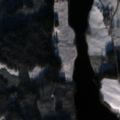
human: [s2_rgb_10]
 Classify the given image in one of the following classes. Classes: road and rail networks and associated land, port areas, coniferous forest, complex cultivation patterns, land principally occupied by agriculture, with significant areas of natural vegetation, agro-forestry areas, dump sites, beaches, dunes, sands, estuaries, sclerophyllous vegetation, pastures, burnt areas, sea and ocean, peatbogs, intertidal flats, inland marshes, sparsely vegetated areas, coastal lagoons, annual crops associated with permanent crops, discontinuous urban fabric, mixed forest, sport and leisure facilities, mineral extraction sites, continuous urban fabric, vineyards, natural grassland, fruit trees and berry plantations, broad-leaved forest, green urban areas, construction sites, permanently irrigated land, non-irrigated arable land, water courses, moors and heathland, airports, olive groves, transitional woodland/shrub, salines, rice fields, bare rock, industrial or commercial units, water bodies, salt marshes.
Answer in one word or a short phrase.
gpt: non-irrigated arable land, land principally occupied by agriculture, with significant areas of natural vegetation, coniferous forest, mixed forest, transitional woodland/shrub, water bodies